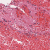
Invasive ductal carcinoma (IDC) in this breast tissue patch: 0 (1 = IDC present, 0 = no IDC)